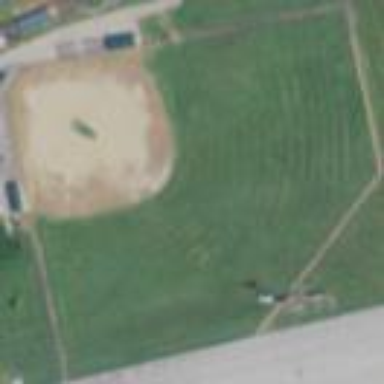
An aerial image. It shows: Baseball pitch for leisure land activities.